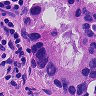
Metastatic tissue present: yes